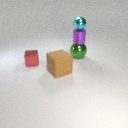
large green metal sphere to the right of small red metal cube